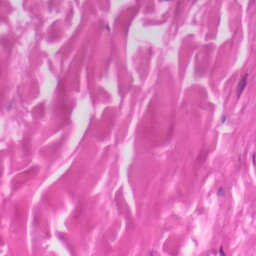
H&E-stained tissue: Skin